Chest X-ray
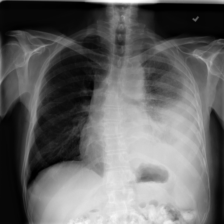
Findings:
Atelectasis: negative
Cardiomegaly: negative
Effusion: positive
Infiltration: negative
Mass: negative
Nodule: negative
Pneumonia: negative
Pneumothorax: negative
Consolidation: negative
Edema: negative
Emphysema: negative
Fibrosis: negative
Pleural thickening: negative
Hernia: negative